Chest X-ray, PA view. Patient: 28 years old, sex M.
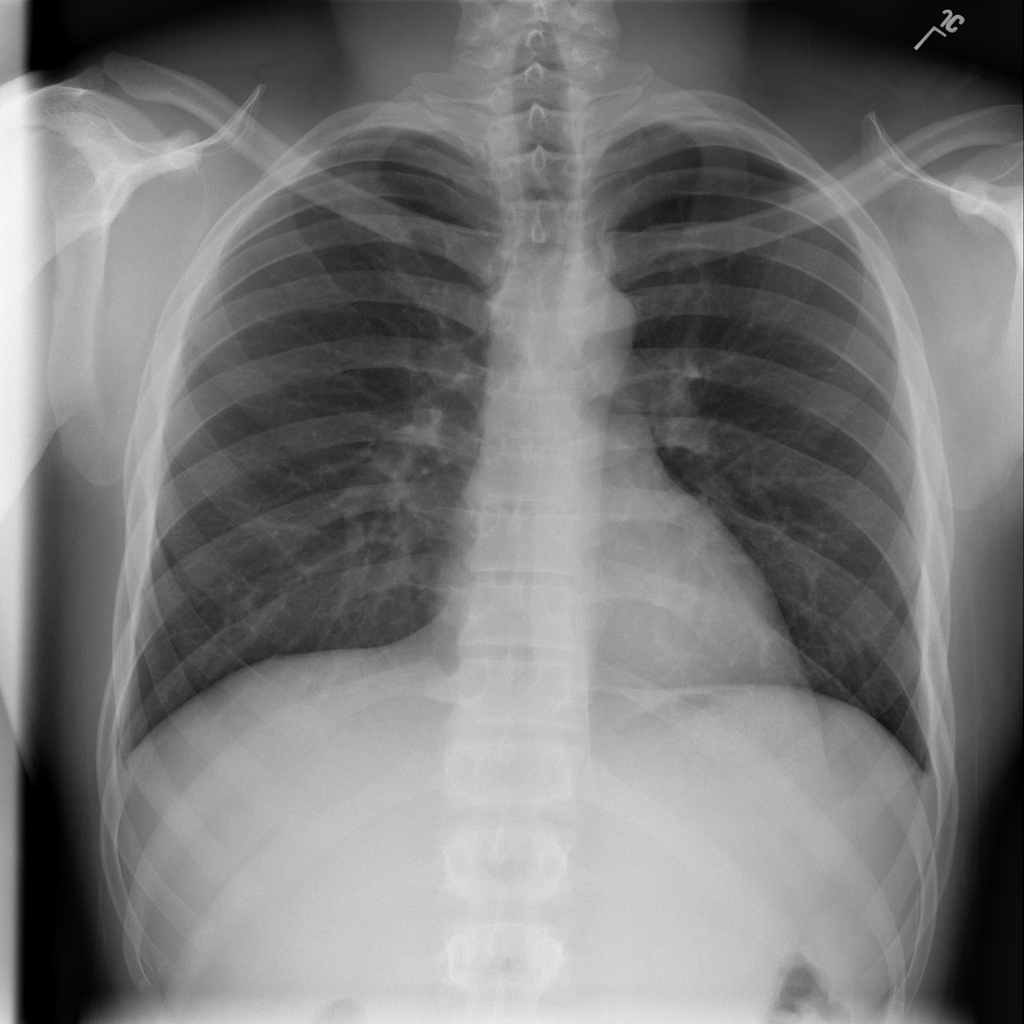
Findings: No Finding